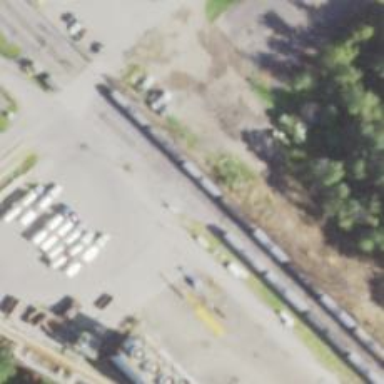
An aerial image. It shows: Rail spur service.